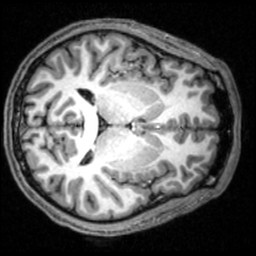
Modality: T1w
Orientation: axial
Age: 23
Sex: male
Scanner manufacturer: siemens
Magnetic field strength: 3 T
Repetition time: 2.53 s
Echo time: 0.00339 s